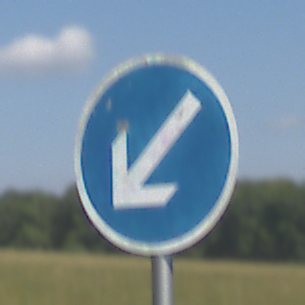
Verkehrszeichen: VorgeschriebeneVorbeifahrtLinks
Umgebung: Outdoor, Nature
Tageszeit: Midday
Wetter: Clear
Licht: Natural
Jahreszeit: NotSpecified
Kontrast: HighContrast